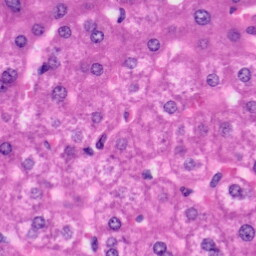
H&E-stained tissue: Liver